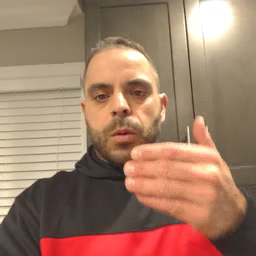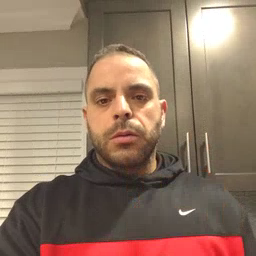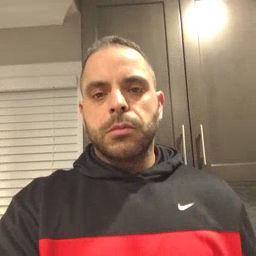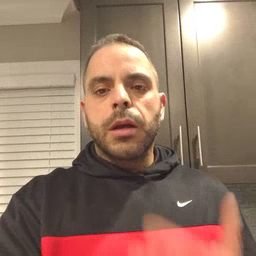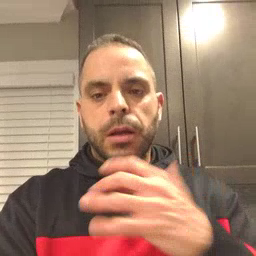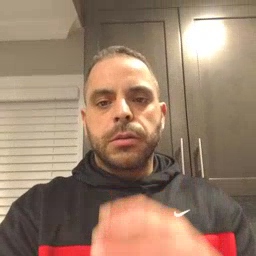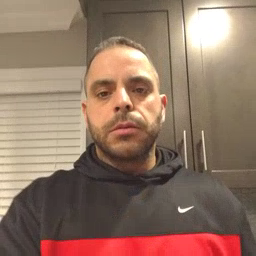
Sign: hot